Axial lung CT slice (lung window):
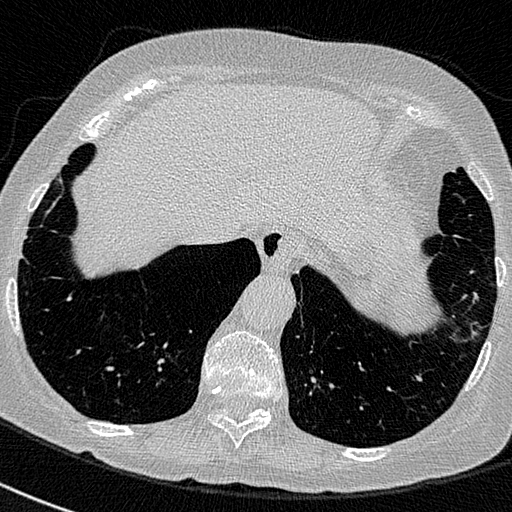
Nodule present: no